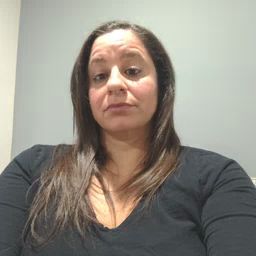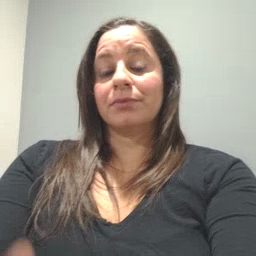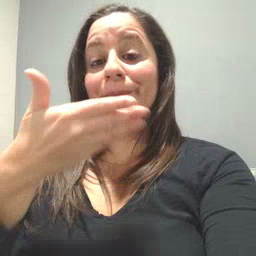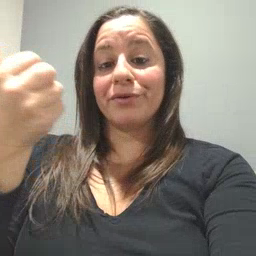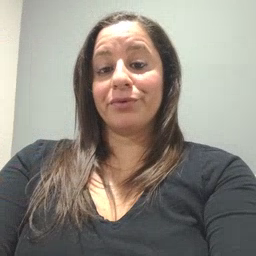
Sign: better